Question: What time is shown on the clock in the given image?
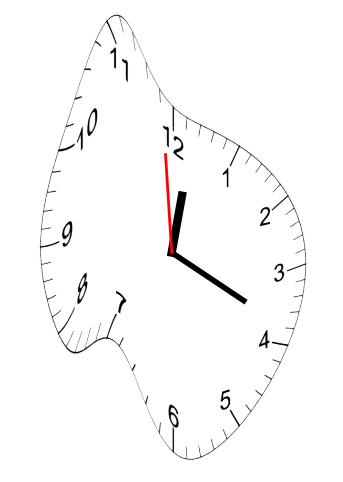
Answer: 12:18:59